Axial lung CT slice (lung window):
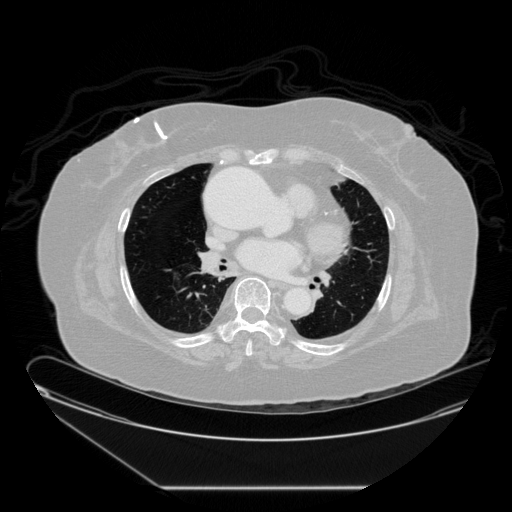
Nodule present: no